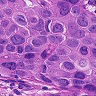
Metastatic tissue present: yes